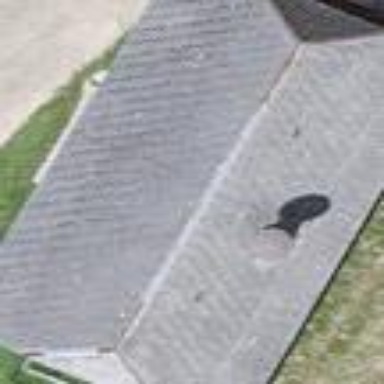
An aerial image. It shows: Barn.